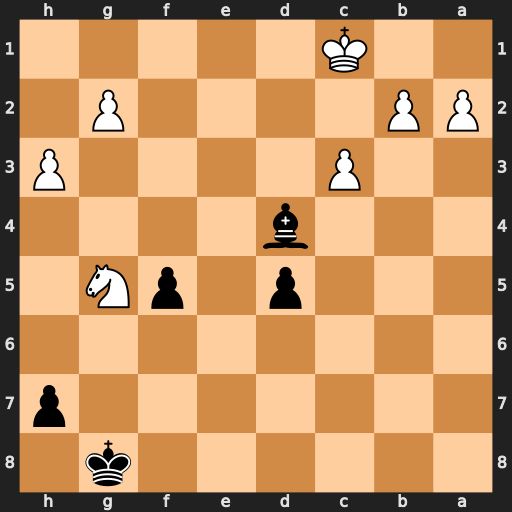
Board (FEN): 6k1/7p/8/3p1pN1/3b4/2P4P/PP4P1/2K5
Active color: b
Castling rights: -
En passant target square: -
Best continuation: Be3+ Kc2 Bxg5